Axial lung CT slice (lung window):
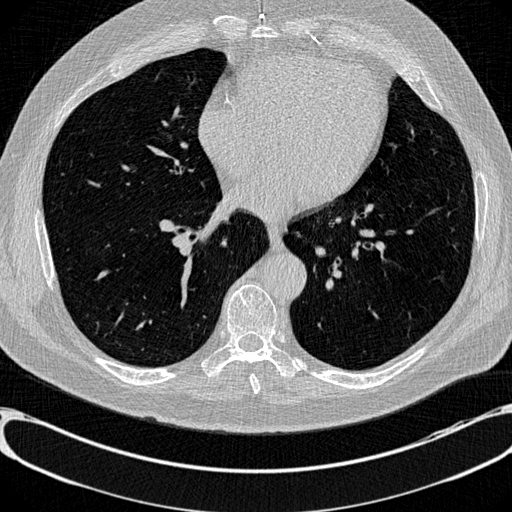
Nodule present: no